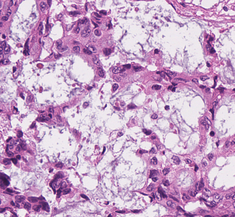
Tumor epithelial tissue: yes
Tumor-associated stroma tissue: no
Normal tissue: no